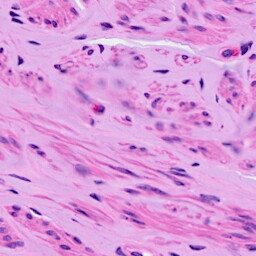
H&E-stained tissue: Ovarian